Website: macys
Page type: billing-address
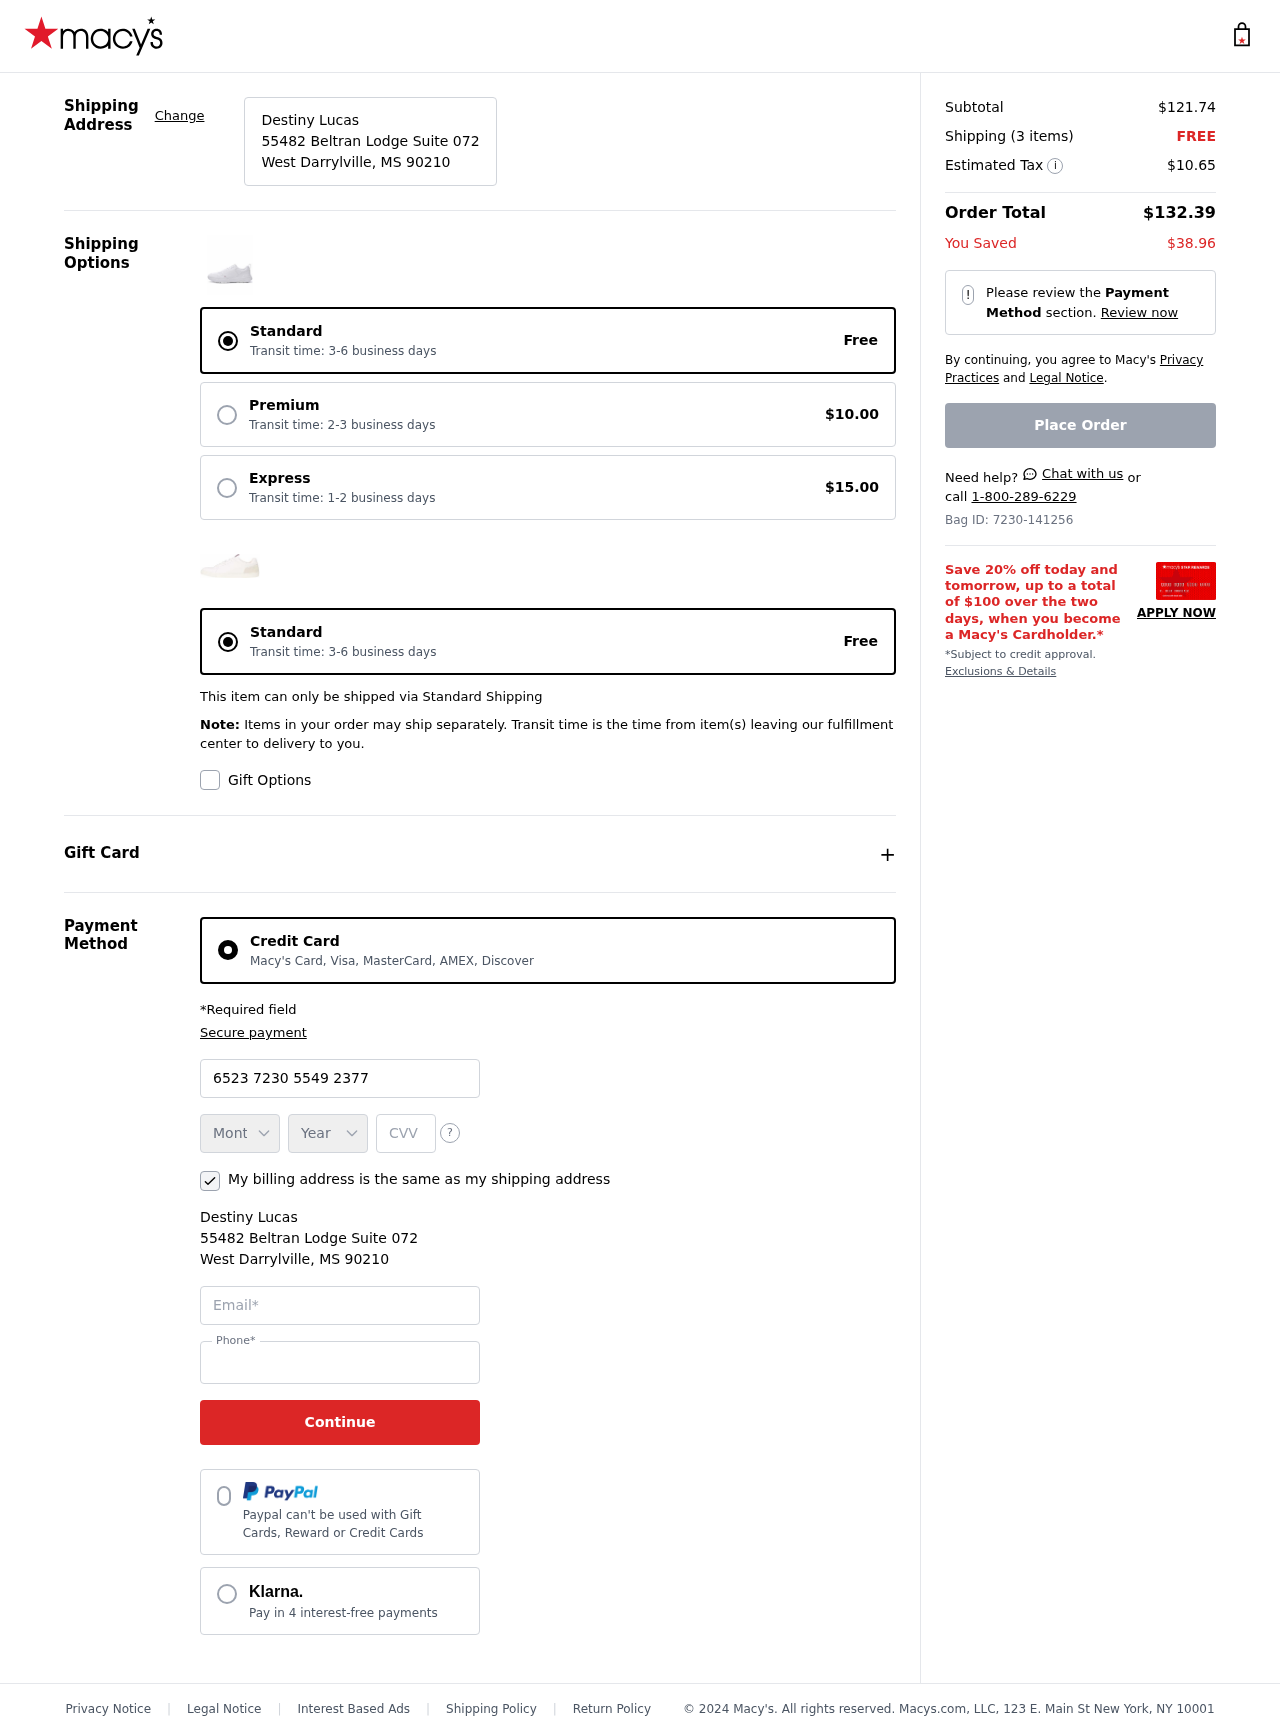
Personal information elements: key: PII_CARD_CVV
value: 801
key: PII_CARD_EXPIRY_MONTH
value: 03
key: PII_CARD_EXPIRY_YEAR
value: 27
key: PII_CARD_NUMBER
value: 6523 7230 5549 2377
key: PII_CITY_STATE_ZIP
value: West Darrylville, MS 90210
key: PII_EMAIL
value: destiny.lucas@gmail.com
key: PII_FULLNAME
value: Destiny Lucas
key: PII_PHONE
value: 4517531324
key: PII_STREET
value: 55482 Beltran Lodge Suite 072
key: PII_FULLNAME2
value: Destiny Lucas
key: PII_CITY
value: West Darrylville
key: PII_STATE_ABBR
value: MS
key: PII_POSTCODE
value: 90210
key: PII_POSTCODE_FULL
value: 90210
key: PII_CITY_STATE
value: West Darrylville, MS
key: PII_POSTCODE_NUMERIC
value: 90210
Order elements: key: ORDER_SUBTOTAL
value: $121.74
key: ORDER_NUM_ITEMS
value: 3
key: ORDER_SHIPPING_COST
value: FREE
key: ORDER_TAX
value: $10.65
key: ORDER_TOTAL
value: $132.39
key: ORDER_SAVINGS
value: $38.96
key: ORDER_ID
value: Bag ID: 7230-141256